Question: <URL> This is my HTML
<URL> This is my CSS
I just started coding yesterday, so bear with me
I decided to create a button (since it's all I can pretty much do), and underneath it, there's this little green box, that is also part of the link. What is it, and how do I get rid of it?
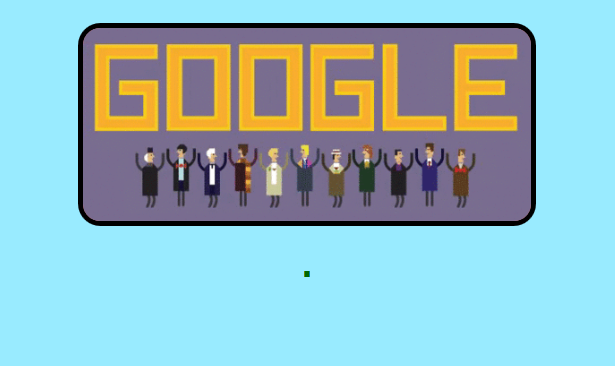
Answer: Delete that full stop/dot/period immediately after the 'img' and before the closing 'a' tag.
I.e.
'''
<a href="http://www.google.com"><img src="http://imgur.com/ukmXAgG.gif /">.</a>
'''
Should be
'''
<a href="http://www.google.com"><img src="http://imgur.com/ukmXAgG.gif /"></a>
'''